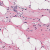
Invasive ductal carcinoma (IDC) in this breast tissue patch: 0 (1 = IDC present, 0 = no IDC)